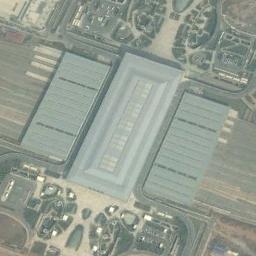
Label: railway_station